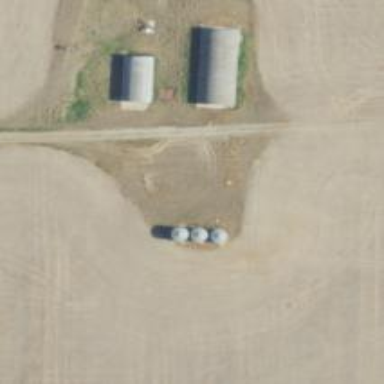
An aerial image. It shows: Silo.